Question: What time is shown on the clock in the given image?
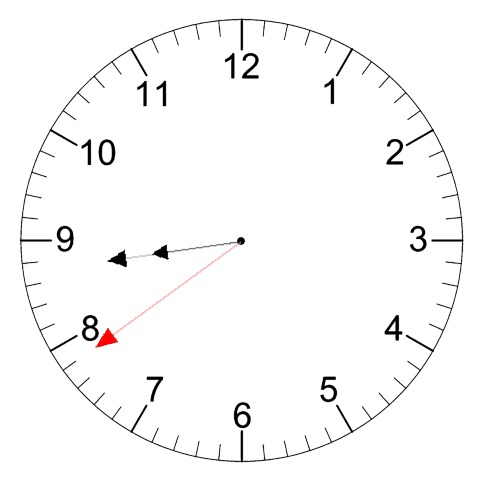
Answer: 08:43:39